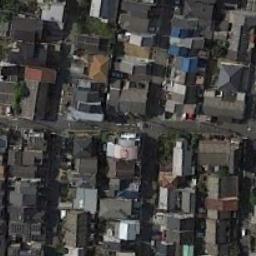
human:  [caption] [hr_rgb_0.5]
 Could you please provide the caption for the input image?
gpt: There are many roads and neatly arranged houses and trees and many vehicles in densely populated areas .

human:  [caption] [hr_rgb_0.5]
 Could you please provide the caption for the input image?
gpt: A dense residential area has lots of houses next to each other while some roads go through the residential area .

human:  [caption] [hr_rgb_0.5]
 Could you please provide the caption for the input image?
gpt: Residential houses stand in three rows .

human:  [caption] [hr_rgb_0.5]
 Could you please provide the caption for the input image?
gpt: The dense residential is next to the road with some cars .

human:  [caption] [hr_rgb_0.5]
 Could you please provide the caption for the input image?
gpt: There are buildings of different colors on a dense residential area .